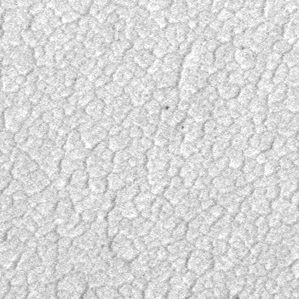
Label: frost